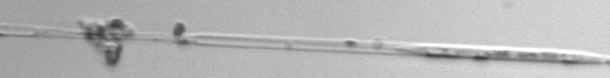
Label: Rhizosolenia